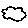
Label: cloud